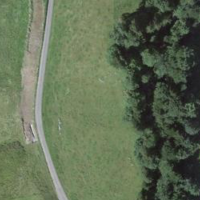
EUNIS habitat code: 41
Species observed at this site:
Geum rivale